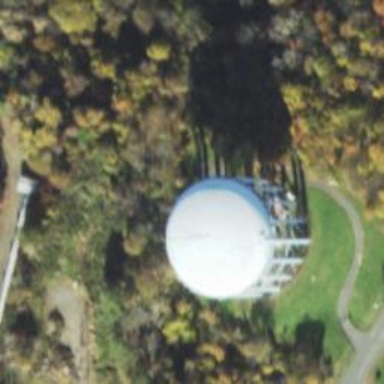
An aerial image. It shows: Water tower that is man-made.